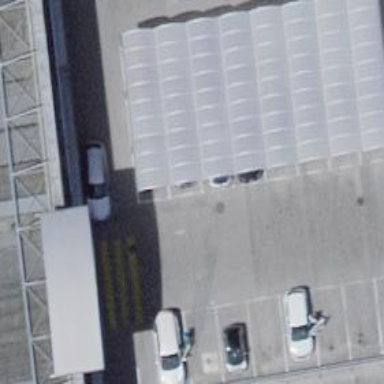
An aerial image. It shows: View of roof of building.